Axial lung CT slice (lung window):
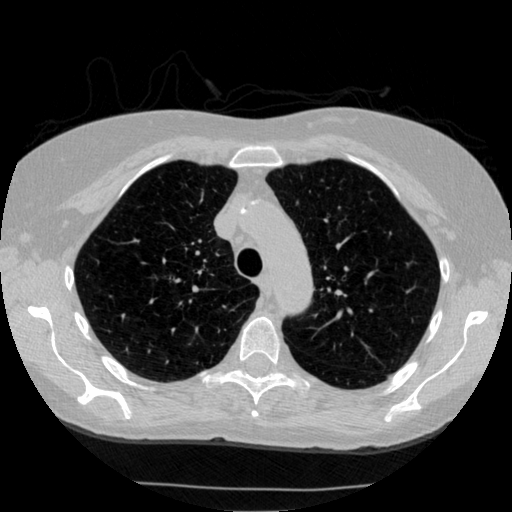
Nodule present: no